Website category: university
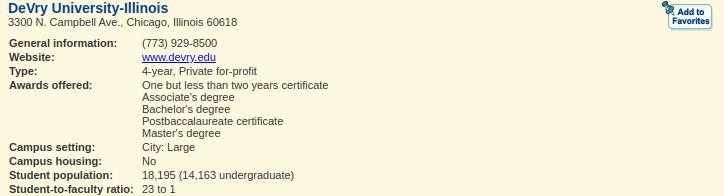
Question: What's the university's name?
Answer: DeVry University-Illinois

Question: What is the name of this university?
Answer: DeVry University-Illinois

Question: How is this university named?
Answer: DeVry University-Illinois

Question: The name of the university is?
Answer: DeVry University-Illinois

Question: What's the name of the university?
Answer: DeVry University-Illinois

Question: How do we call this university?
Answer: DeVry University-Illinois

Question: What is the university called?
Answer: DeVry University-Illinois

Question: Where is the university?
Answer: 3300 N. Campbell Ave., Chicago, Illinois 60618

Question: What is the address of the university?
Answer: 3300 N. Campbell Ave., Chicago, Illinois 60618

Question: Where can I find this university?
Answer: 3300 N. Campbell Ave., Chicago, Illinois 60618

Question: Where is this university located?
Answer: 3300 N. Campbell Ave., Chicago, Illinois 60618

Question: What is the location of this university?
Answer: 3300 N. Campbell Ave., Chicago, Illinois 60618

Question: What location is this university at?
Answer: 3300 N. Campbell Ave., Chicago, Illinois 60618

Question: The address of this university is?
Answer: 3300 N. Campbell Ave., Chicago, Illinois 60618

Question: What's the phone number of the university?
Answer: (773) 929-8500

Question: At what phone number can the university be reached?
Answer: (773) 929-8500

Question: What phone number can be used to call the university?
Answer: (773) 929-8500

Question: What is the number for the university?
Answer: (773) 929-8500

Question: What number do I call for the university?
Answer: (773) 929-8500

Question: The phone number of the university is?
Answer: (773) 929-8500

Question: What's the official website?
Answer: www.devry.edu

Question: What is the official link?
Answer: www.devry.edu

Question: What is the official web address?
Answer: www.devry.edu

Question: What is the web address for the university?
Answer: www.devry.edu

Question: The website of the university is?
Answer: www.devry.edu

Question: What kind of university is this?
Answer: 4-year, Private for-profit

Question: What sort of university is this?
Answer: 4-year, Private for-profit

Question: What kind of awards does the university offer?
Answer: One but less than two years certificate Associate's degree Bachelor's degree Postbaccalaureate certificate Master's degree

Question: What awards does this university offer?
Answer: One but less than two years certificate Associate's degree Bachelor's degree Postbaccalaureate certificate Master's degree

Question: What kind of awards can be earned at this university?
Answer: One but less than two years certificate Associate's degree Bachelor's degree Postbaccalaureate certificate Master's degree

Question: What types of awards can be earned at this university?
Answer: One but less than two years certificate Associate's degree Bachelor's degree Postbaccalaureate certificate Master's degree

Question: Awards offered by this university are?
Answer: One but less than two years certificate Associate's degree Bachelor's degree Postbaccalaureate certificate Master's degree

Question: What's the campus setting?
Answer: City: Large

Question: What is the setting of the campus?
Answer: City: Large

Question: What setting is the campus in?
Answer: City: Large

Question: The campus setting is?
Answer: City: Large

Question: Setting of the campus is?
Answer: City: Large

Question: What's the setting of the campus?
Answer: City: Large

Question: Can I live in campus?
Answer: No

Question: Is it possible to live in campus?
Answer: No

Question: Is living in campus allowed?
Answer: No

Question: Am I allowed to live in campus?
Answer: No

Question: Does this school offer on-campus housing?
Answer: No

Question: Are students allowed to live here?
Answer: No

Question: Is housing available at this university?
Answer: No

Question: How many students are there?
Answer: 18,195 (14,163 undergraduate)

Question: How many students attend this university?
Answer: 18,195 (14,163 undergraduate)

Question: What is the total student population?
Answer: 18,195 (14,163 undergraduate)

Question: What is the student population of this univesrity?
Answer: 18,195 (14,163 undergraduate)

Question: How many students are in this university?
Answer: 18,195 (14,163 undergraduate)

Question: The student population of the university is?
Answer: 18,195 (14,163 undergraduate)

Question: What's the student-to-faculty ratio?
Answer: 23 to 1

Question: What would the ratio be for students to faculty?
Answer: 23 to 1

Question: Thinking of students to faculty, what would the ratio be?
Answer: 23 to 1

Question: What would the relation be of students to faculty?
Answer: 23 to 1

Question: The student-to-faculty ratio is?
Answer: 23 to 1

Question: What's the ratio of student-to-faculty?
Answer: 23 to 1

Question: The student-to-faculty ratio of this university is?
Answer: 23 to 1